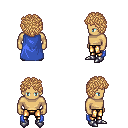
a pixel art fantasy rpg character, male body template, human, tanned skin, blue cape, gold greaves, light blonde curly afro hairstyle, metal boots, four views (front, back, left, right), 2x2 character sprite sheet, small pixel art, hard edges, no anti-aliasing